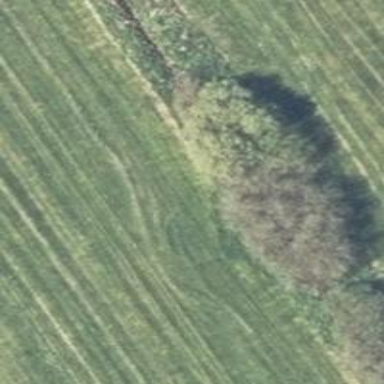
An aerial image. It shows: Row of deciduous broadleaved trees.